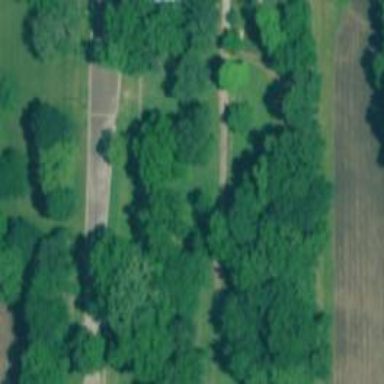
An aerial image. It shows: Disc golf hole.